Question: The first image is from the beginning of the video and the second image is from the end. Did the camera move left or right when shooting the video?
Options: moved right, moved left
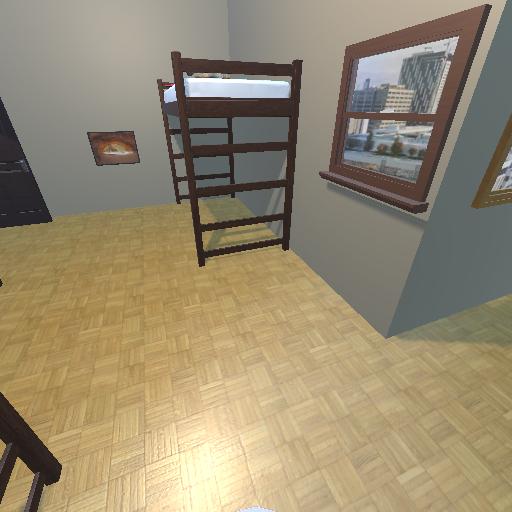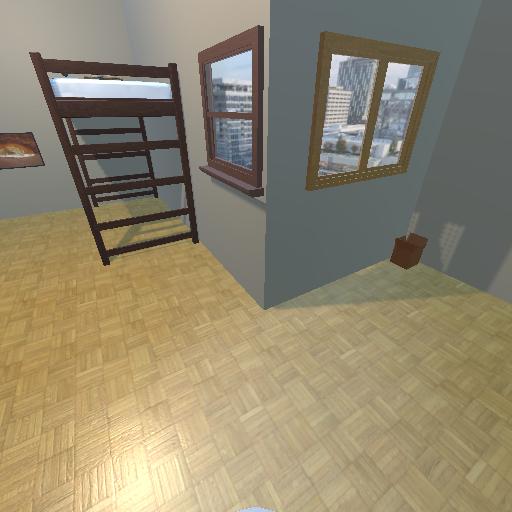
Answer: moved right